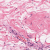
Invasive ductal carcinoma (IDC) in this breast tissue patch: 0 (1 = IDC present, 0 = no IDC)